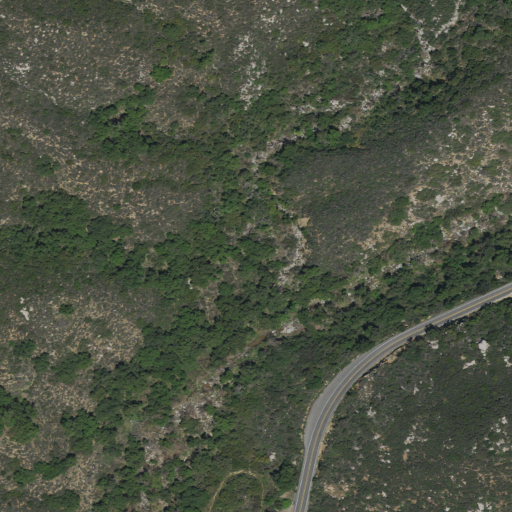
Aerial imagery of valley in California named Lion Canyon containing shrub, woody wetlands, open development, mixed forest, evergreen forest, and low intensity development